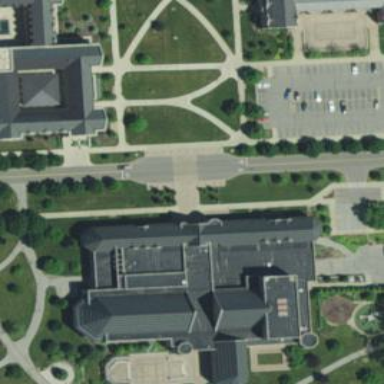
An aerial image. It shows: Arts center located within university building.